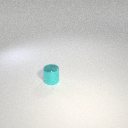
small cyan metal cylinder